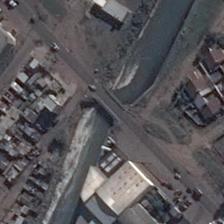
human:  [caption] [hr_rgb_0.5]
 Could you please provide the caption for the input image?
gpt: messy houses and factory buildings are divided into several parts by messy roads .

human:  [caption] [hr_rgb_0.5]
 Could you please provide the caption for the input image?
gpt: some buildings are in two sides of a river with a bridge .

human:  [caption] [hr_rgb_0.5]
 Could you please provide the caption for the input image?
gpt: a small bridge is on a river with many buildings on two sides of it .

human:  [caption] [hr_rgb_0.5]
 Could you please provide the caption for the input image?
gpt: a small bridge is on a river with some buildings on two sides of it .

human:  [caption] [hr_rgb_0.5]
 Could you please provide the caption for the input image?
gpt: a small bridge is on a river with some buildings on two sides of it .